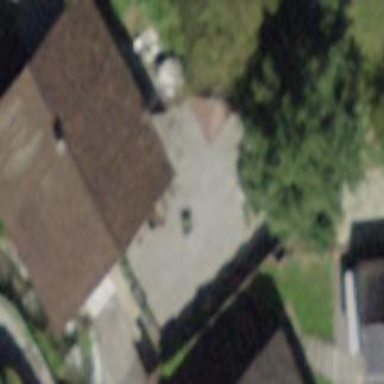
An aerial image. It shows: Residential building.